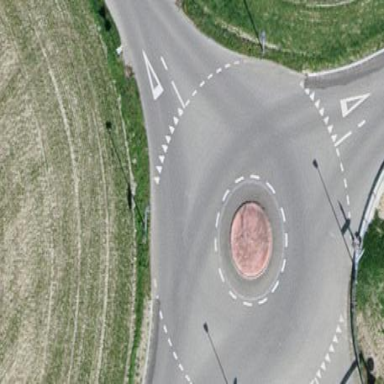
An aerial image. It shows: Tertiary road made of asphalt leading to roundabout junction.